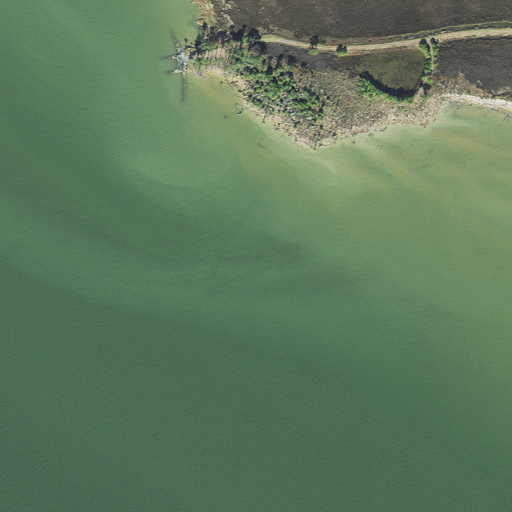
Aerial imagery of cape in Maryland named Jimson Weed Point containing open water, herbaceous wetlands, and woody wetlands